Question: In Node-RED, how do I return multiple messages on function blocks, one for each output?
I tried this based on documentation, with no success.
'''
msg1 = "1"
msg2 = "2";
msg3 = "3";
msg.payload = [msg1, msg2, msg3];
return msg
'''

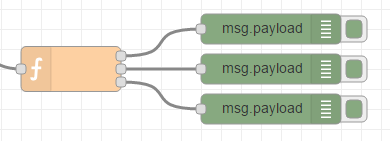
Answer: You need to return objects not just strings so firstly you need to build objects with payload keys
'''
msg1 = {payload: "1"}
msg2 = {payload: "2"};
msg3 = {payload: "3"};
msg = [msg1, msg2, msg3];
return msg;
'''